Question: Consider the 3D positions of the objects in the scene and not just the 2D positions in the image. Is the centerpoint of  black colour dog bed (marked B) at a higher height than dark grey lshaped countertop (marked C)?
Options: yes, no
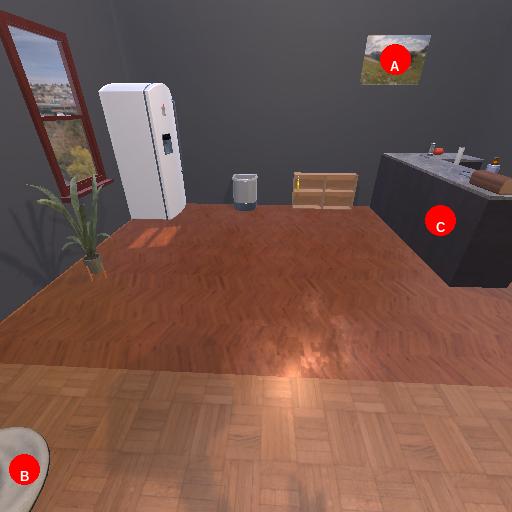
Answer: yes